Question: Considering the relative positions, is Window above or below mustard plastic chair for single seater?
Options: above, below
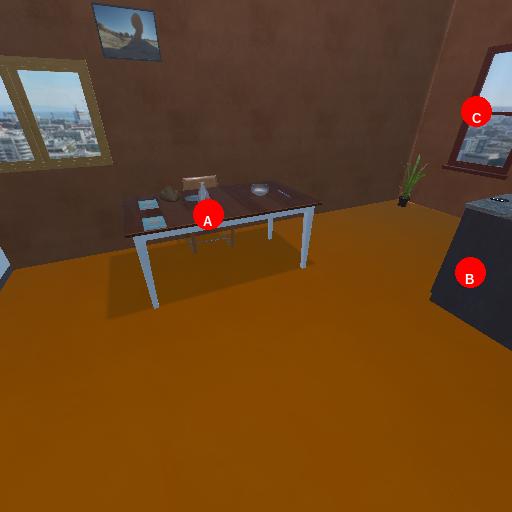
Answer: above